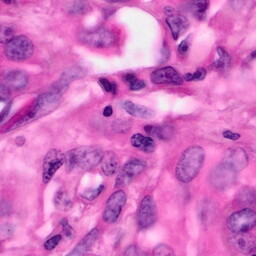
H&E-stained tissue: Pancreatic